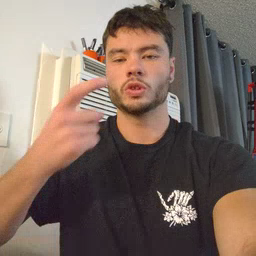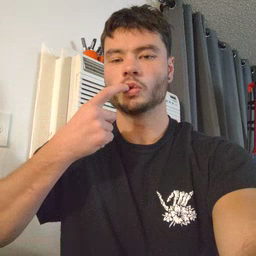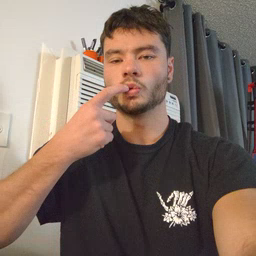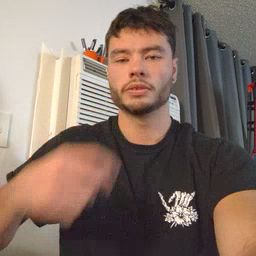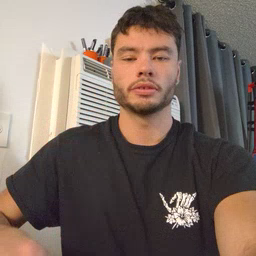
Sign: tooth